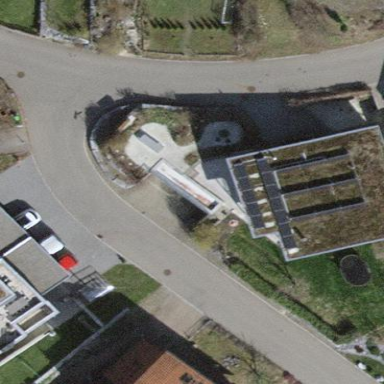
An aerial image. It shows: Detached building.